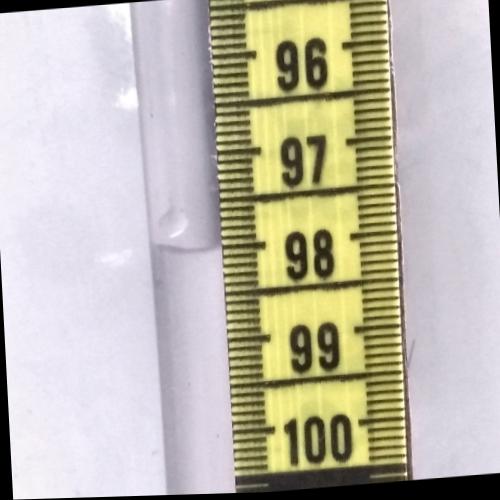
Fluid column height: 98.0 cm